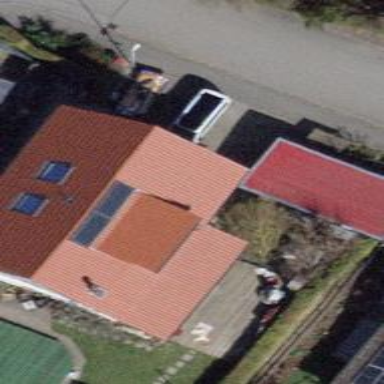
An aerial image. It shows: Detached building.